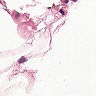
Metastatic tissue present: no